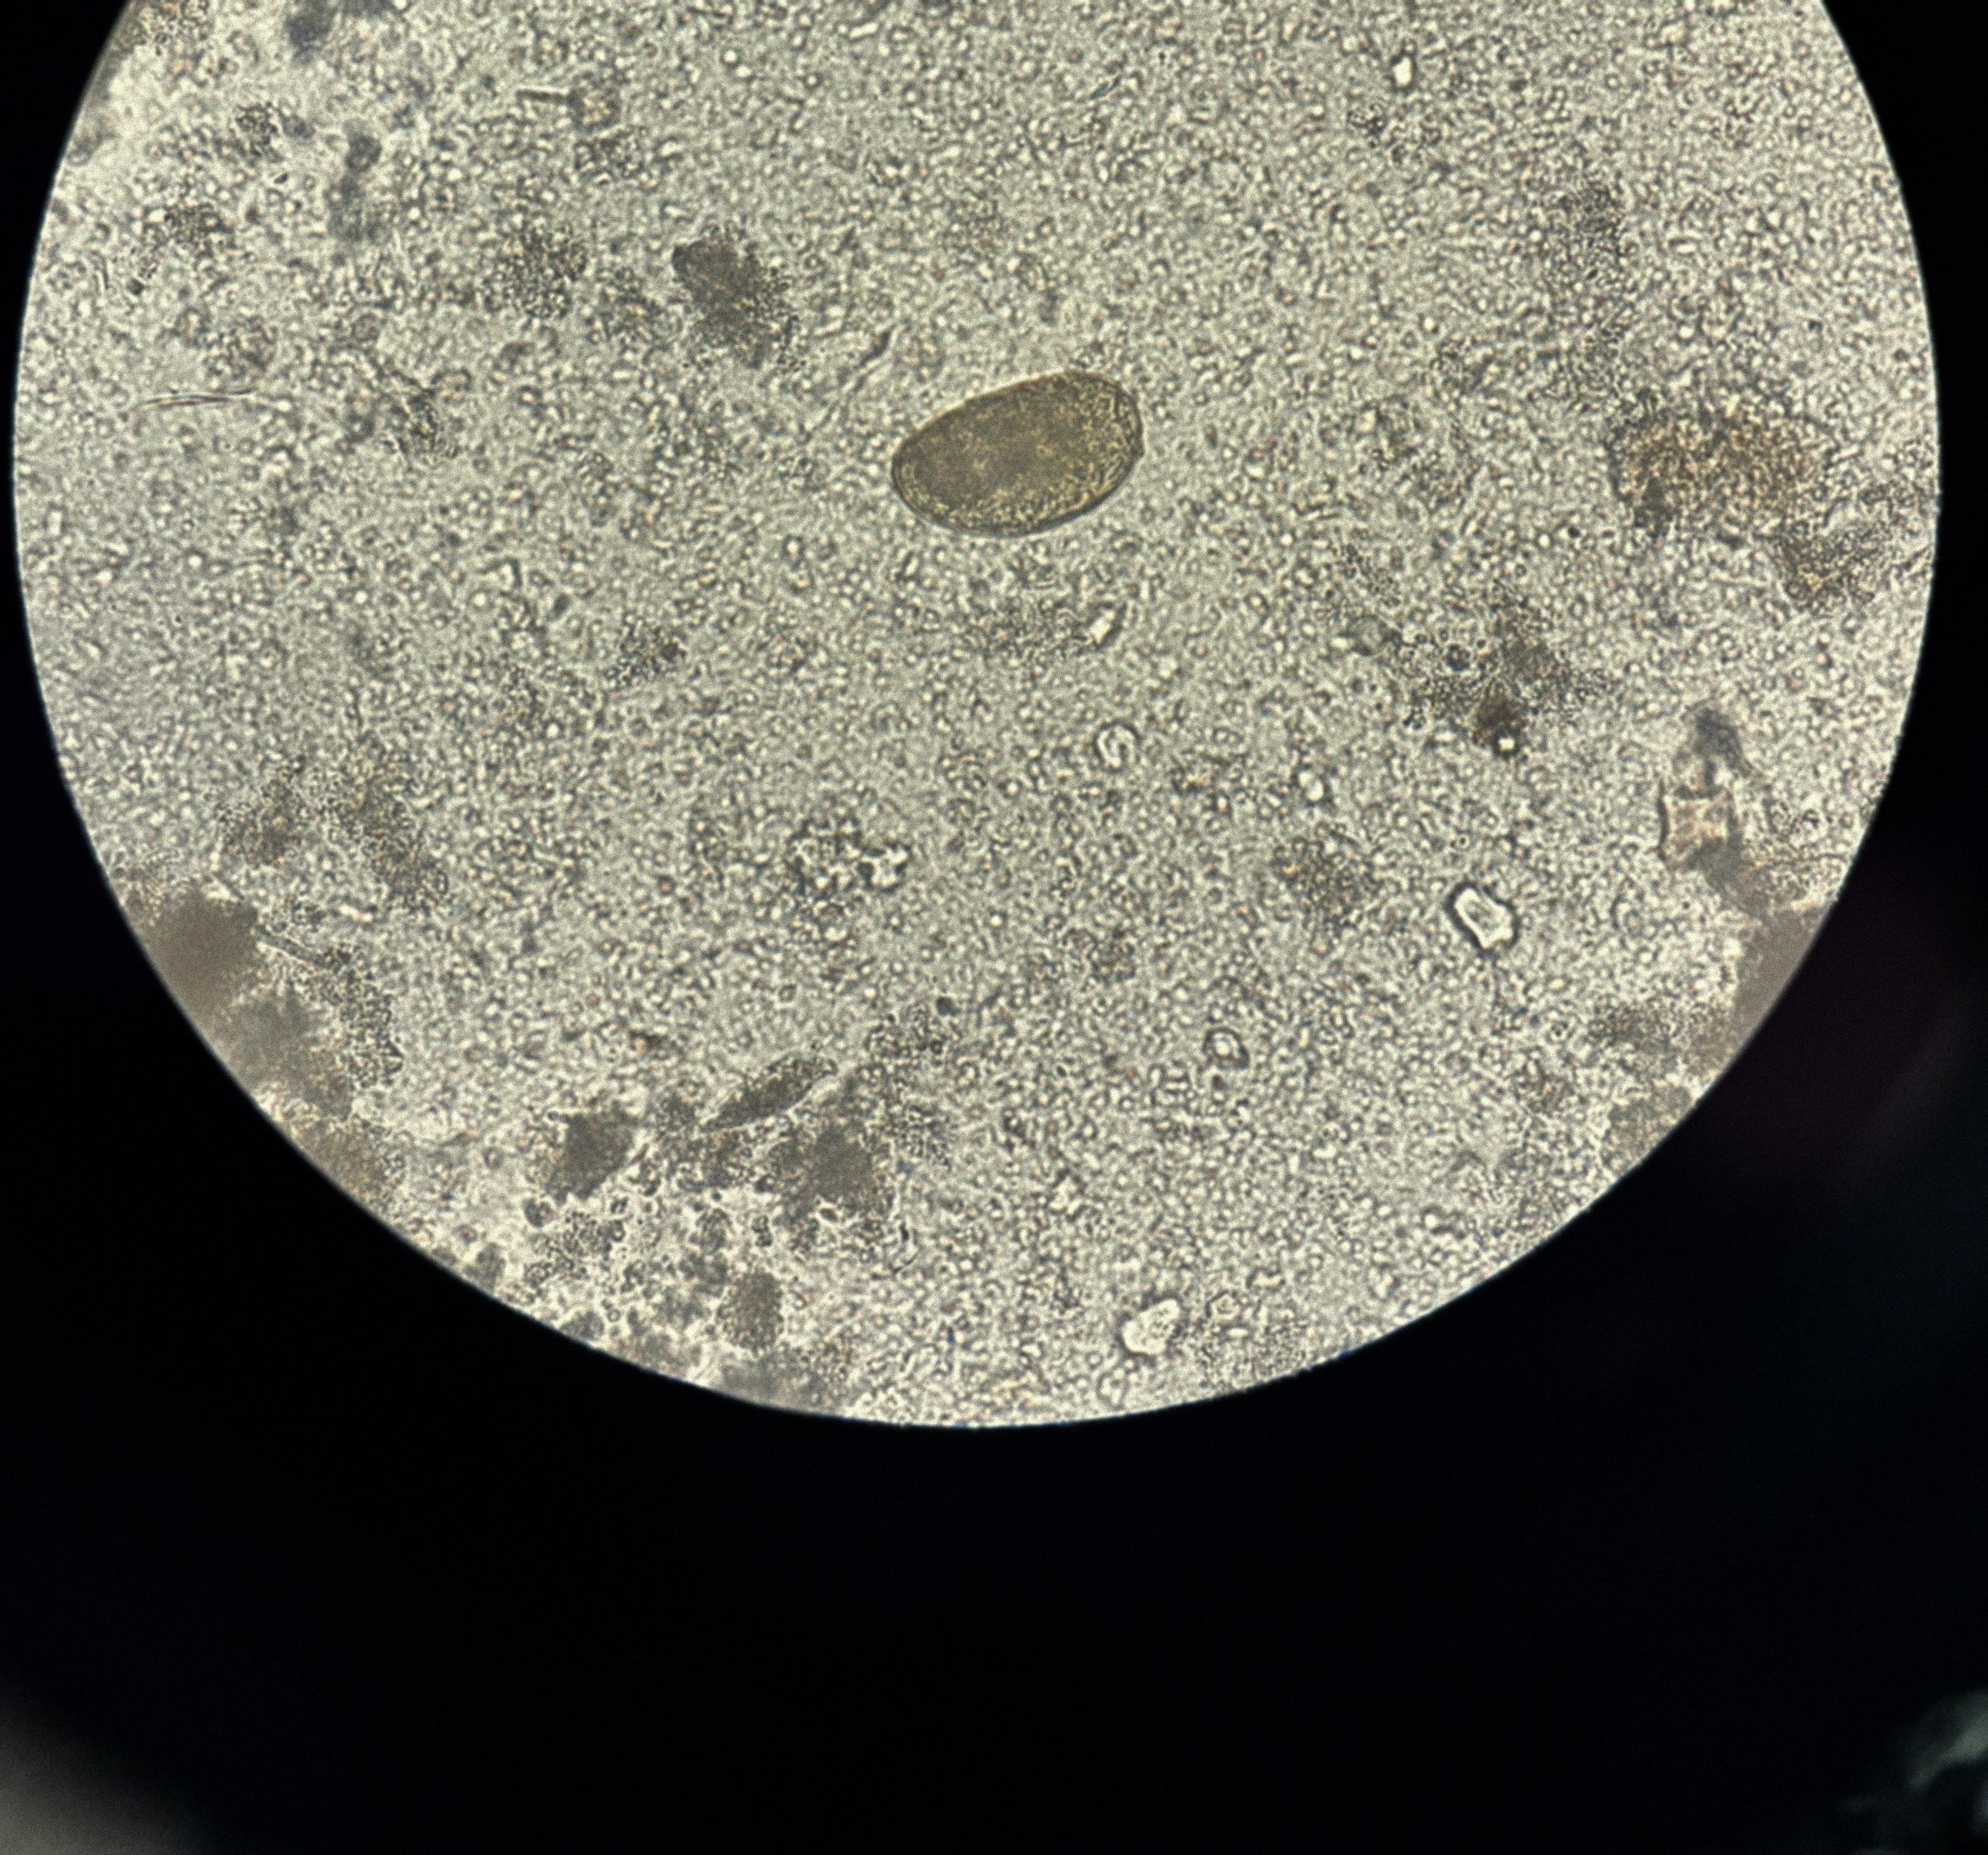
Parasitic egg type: Paragonimus spp